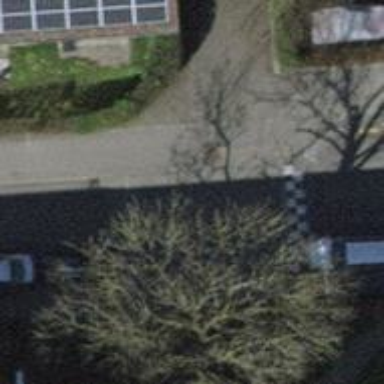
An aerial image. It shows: Unmarked crossing with traffic calming table.